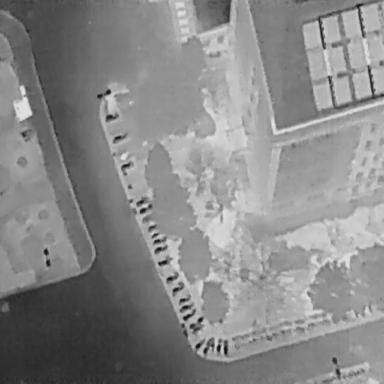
There are 20 Bicycles in the infrared image.